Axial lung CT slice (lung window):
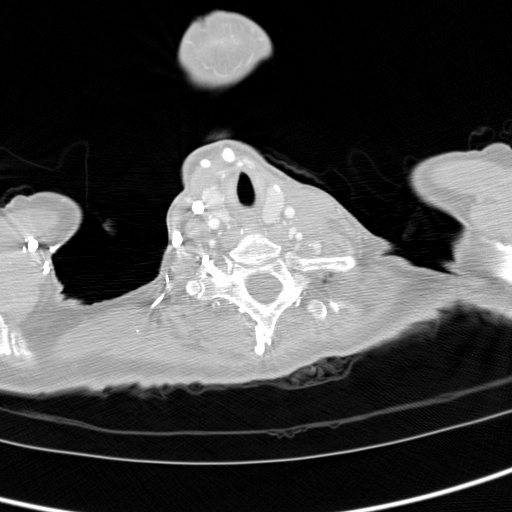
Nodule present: no